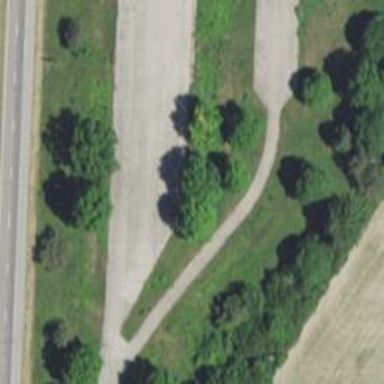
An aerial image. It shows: Service road.